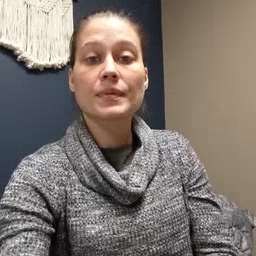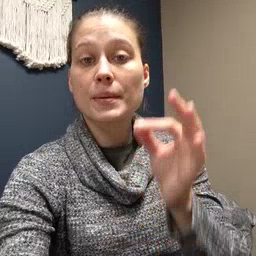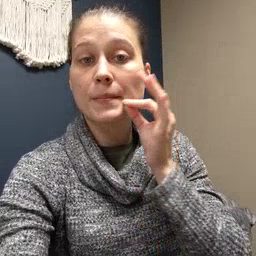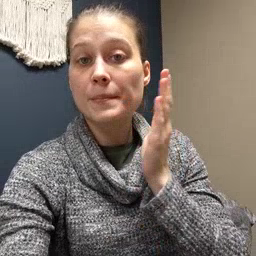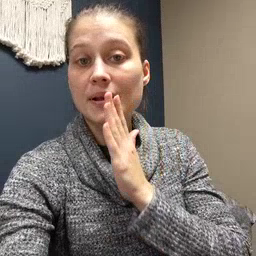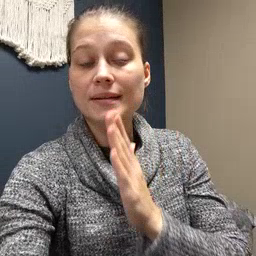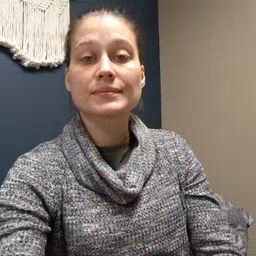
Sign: bee